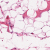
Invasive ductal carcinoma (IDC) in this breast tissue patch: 0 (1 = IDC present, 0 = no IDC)